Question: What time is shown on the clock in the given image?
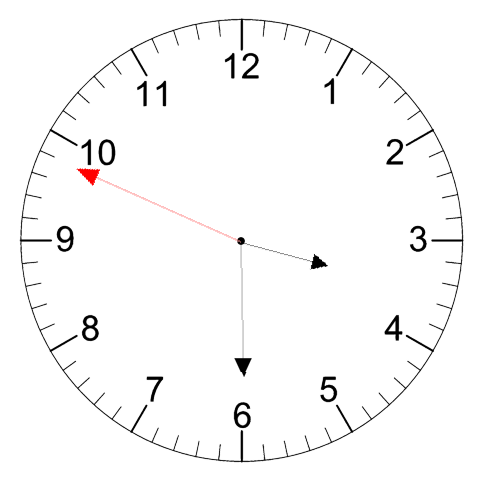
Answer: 03:29:49